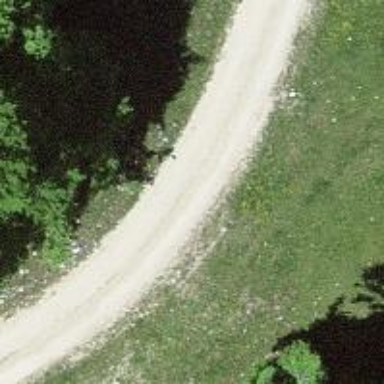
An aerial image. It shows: Unpaved track with grade2 surface.